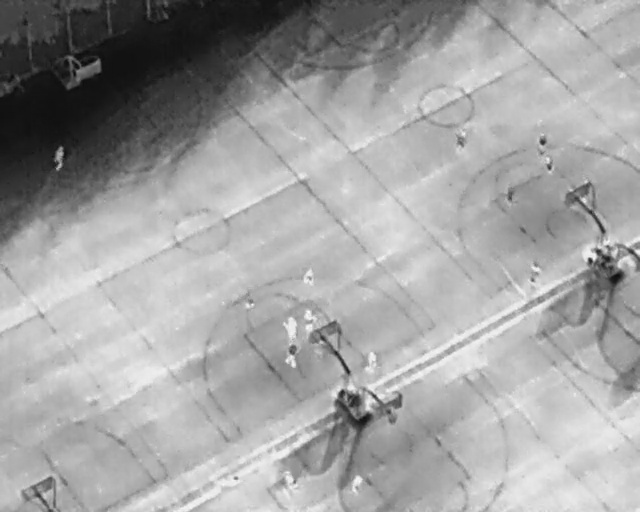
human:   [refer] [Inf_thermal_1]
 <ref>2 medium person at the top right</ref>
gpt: <box>[[70, 26, 73, 28, 10], [83, 26, 86, 28, 3]]</box>

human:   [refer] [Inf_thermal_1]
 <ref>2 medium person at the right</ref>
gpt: <box>[[84, 30, 87, 32, 2], [77, 36, 81, 39, 3]]</box>

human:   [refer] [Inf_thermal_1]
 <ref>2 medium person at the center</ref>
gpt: <box>[[46, 52, 49, 55, 4], [37, 57, 40, 60, 2]]</box>

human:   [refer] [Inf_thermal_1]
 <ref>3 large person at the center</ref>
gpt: <box>[[46, 61, 50, 64, 2], [42, 62, 47, 66, 2], [43, 67, 47, 71, 3]]</box>

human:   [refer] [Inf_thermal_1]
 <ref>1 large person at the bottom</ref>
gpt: <box>[[55, 69, 60, 72, 3]]</box>

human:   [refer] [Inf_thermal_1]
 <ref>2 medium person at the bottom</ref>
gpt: <box>[[54, 93, 57, 95, 14], [43, 91, 46, 94, 156]]</box>